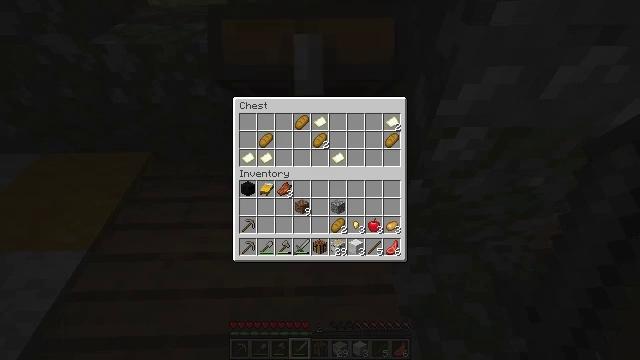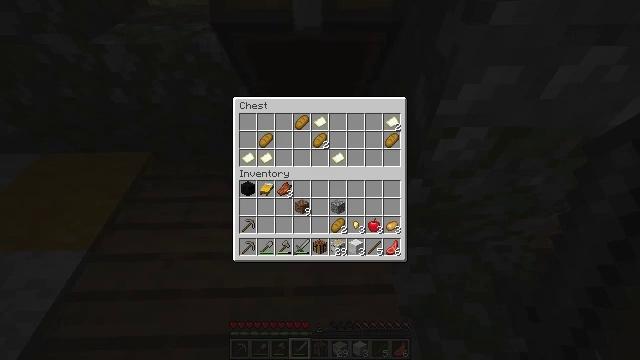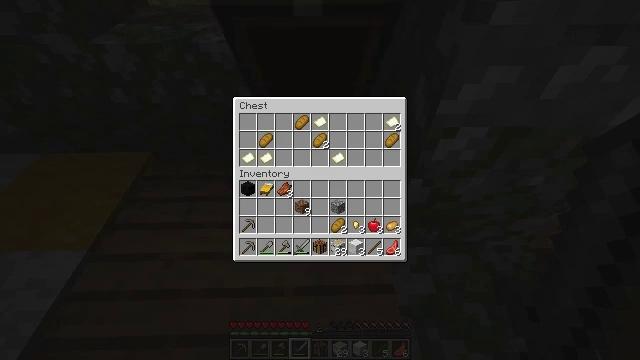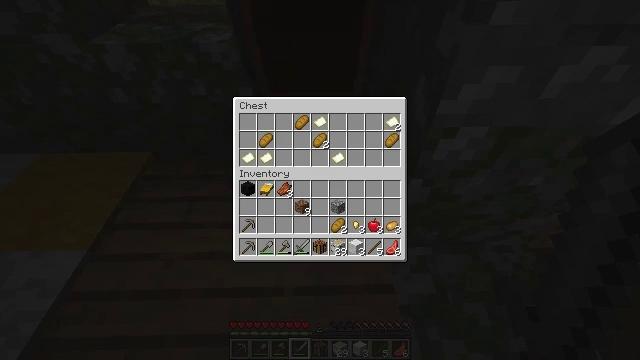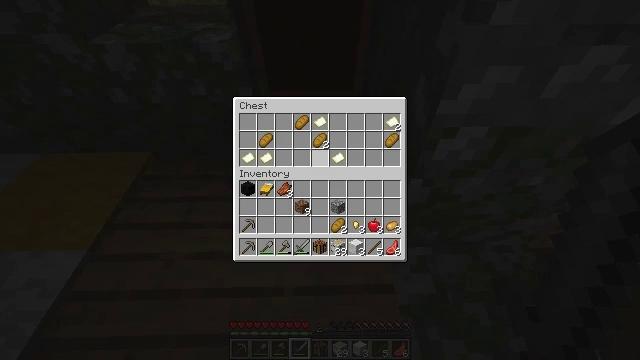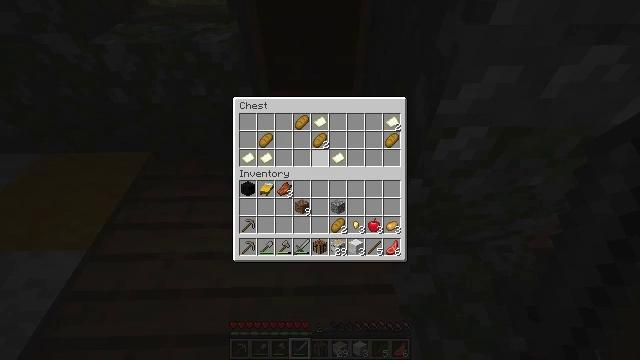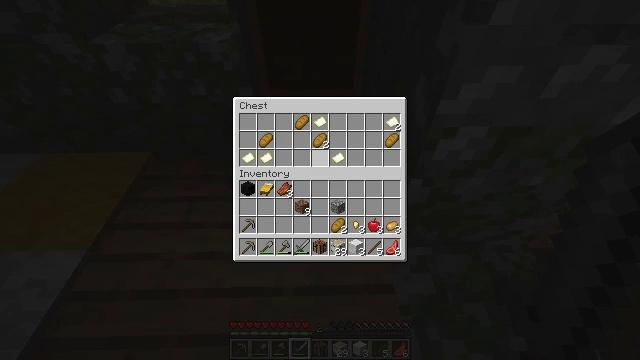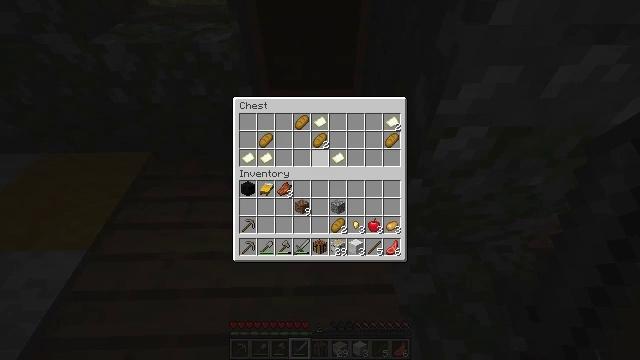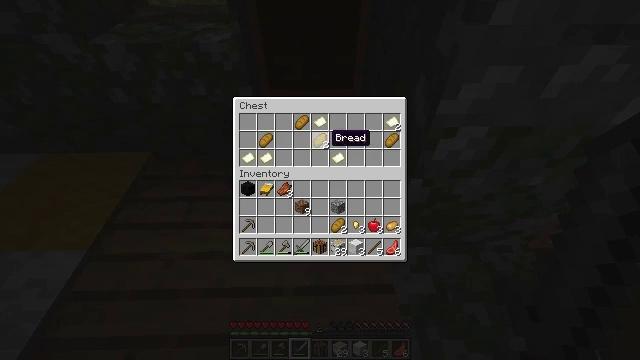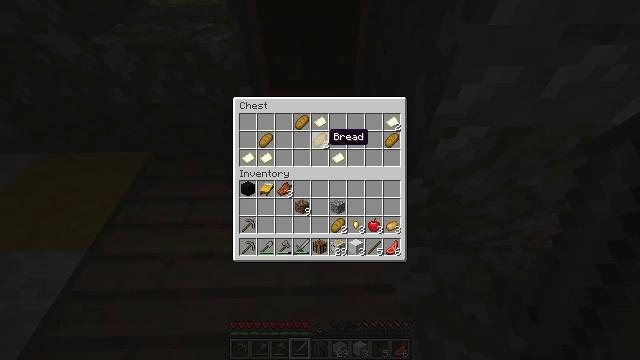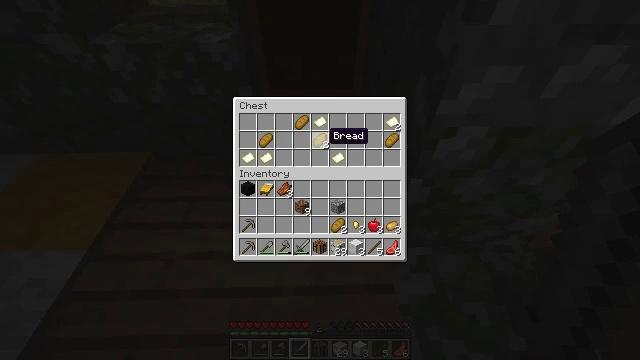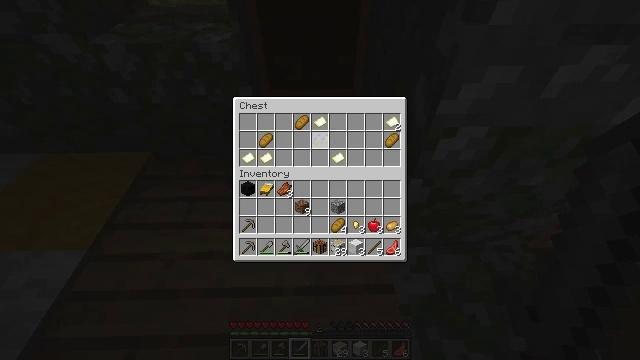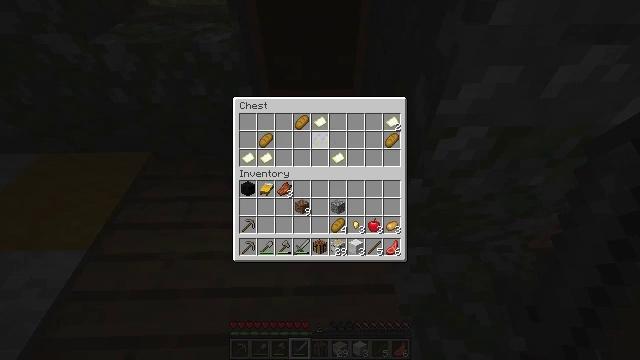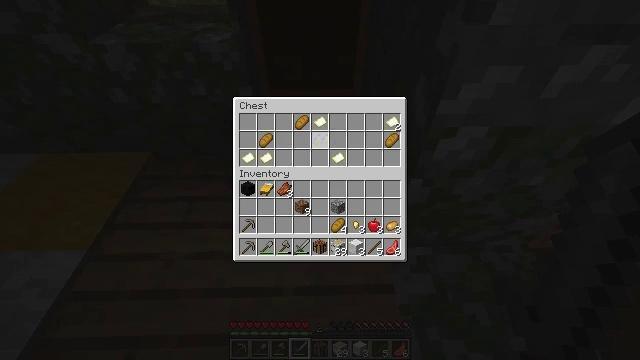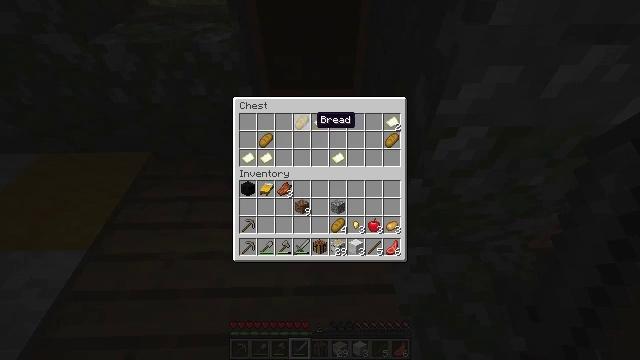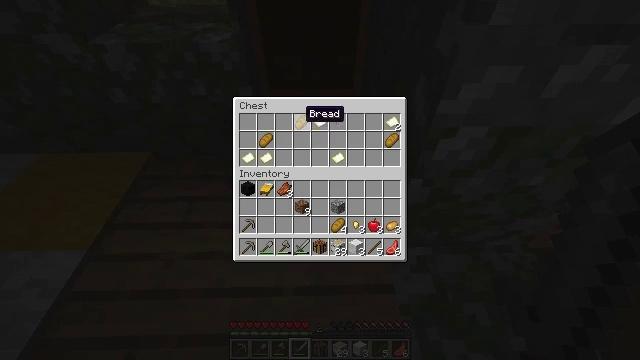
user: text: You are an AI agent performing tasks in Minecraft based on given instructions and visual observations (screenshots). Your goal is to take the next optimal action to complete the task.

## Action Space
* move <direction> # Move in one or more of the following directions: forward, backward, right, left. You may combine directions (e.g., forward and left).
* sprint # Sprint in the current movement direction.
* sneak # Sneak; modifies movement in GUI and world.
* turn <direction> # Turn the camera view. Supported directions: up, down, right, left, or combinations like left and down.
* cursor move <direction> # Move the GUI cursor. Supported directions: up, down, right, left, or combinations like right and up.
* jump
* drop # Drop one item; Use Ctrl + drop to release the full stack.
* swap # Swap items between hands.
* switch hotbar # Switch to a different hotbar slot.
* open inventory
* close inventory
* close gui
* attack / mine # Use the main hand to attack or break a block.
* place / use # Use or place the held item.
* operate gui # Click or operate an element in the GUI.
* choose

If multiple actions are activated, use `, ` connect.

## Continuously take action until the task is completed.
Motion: motion action
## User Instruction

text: Mine the chest to collect it.
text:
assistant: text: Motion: no_op
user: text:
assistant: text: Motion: no_op
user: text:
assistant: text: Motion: no_op
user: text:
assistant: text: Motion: cursor move right and up
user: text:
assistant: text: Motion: sneak
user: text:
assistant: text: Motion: sneak
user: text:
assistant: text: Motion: sneak
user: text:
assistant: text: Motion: sneak
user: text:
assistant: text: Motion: sneak
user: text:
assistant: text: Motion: sneak
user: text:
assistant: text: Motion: sneak, choose
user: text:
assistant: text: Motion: sneak, choose
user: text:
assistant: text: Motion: sneak, choose
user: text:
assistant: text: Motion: sneak, cursor move left and up
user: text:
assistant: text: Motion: sneak, cursor move left
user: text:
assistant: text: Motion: sneak, choose
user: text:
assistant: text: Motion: sneak, choose
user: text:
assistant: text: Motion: sneak, choose
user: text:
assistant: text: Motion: sneak, cursor move left and down
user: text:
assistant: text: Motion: sneak, cursor move left and down
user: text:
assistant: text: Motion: sneak
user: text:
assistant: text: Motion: sneak, choose
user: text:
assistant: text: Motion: sneak, choose
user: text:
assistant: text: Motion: sneak, choose
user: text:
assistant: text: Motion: sneak, cursor move right
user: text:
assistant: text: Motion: sneak, cursor move right
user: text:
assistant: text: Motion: sneak, cursor move right
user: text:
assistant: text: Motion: sneak, cursor move right
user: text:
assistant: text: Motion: sneak, cursor move right
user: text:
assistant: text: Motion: sneak